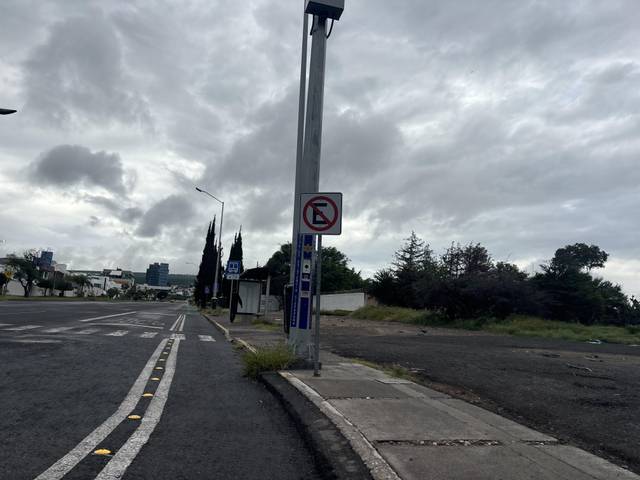
Region: Mexico
Coordinates: 20.572, -100.369